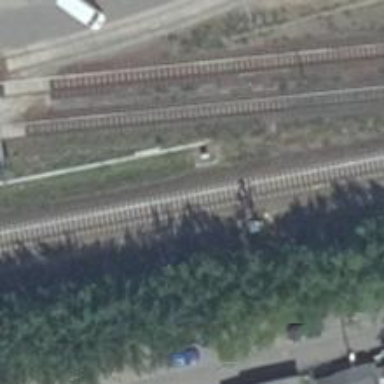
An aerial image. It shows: Railway signal.